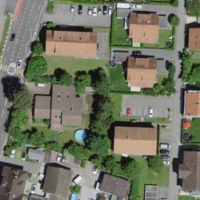
EUNIS habitat code: 54
Species observed at this site:
Lamium purpureum